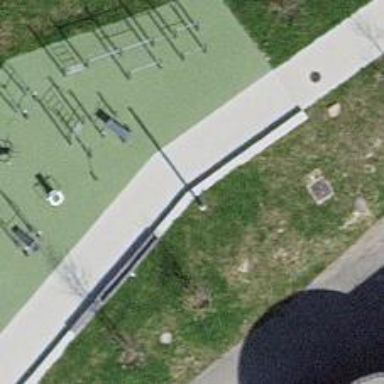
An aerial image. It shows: Concrete bench.